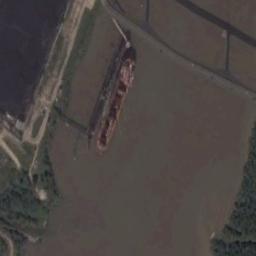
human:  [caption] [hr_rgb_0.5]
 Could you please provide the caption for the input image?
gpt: The ship is docked at the dock and the water is yellow .

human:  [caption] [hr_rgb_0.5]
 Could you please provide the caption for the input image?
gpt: A tan bulk carrier docked at the dock with powdery materials on the dock .

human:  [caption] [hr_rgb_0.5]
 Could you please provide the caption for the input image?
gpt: There is a ship on the shore next to some trees .

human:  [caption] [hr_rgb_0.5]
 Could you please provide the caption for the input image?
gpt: There are many trees beside the ship .

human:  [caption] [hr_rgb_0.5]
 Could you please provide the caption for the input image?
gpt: The brown ship is at the harbor .